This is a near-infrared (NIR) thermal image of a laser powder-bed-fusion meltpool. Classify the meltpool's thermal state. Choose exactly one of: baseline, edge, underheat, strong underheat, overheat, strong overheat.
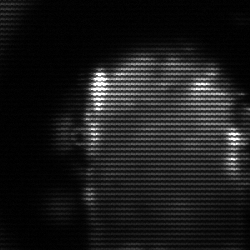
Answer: baseline